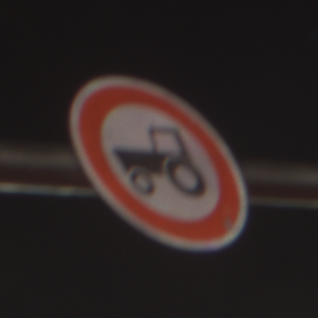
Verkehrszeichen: VerbotKraftfahrzeugeZuegeNichtSchneller25
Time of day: Night
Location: Outdoor (Urban)
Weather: PartlyCloudy
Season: NotSpecified
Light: Artificial